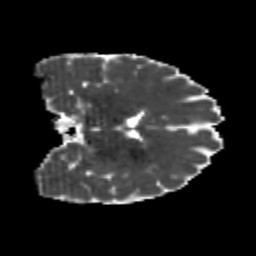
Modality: MD
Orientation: coronal
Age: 20
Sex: male
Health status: healthy
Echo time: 0.074 s